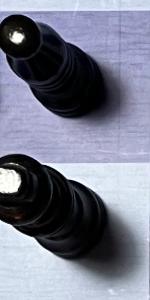
Label: King_Black